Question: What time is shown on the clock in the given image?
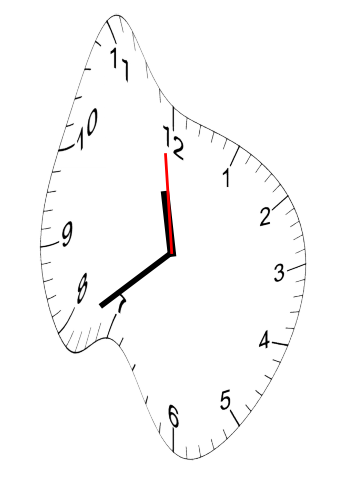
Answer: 11:38:59